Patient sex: M
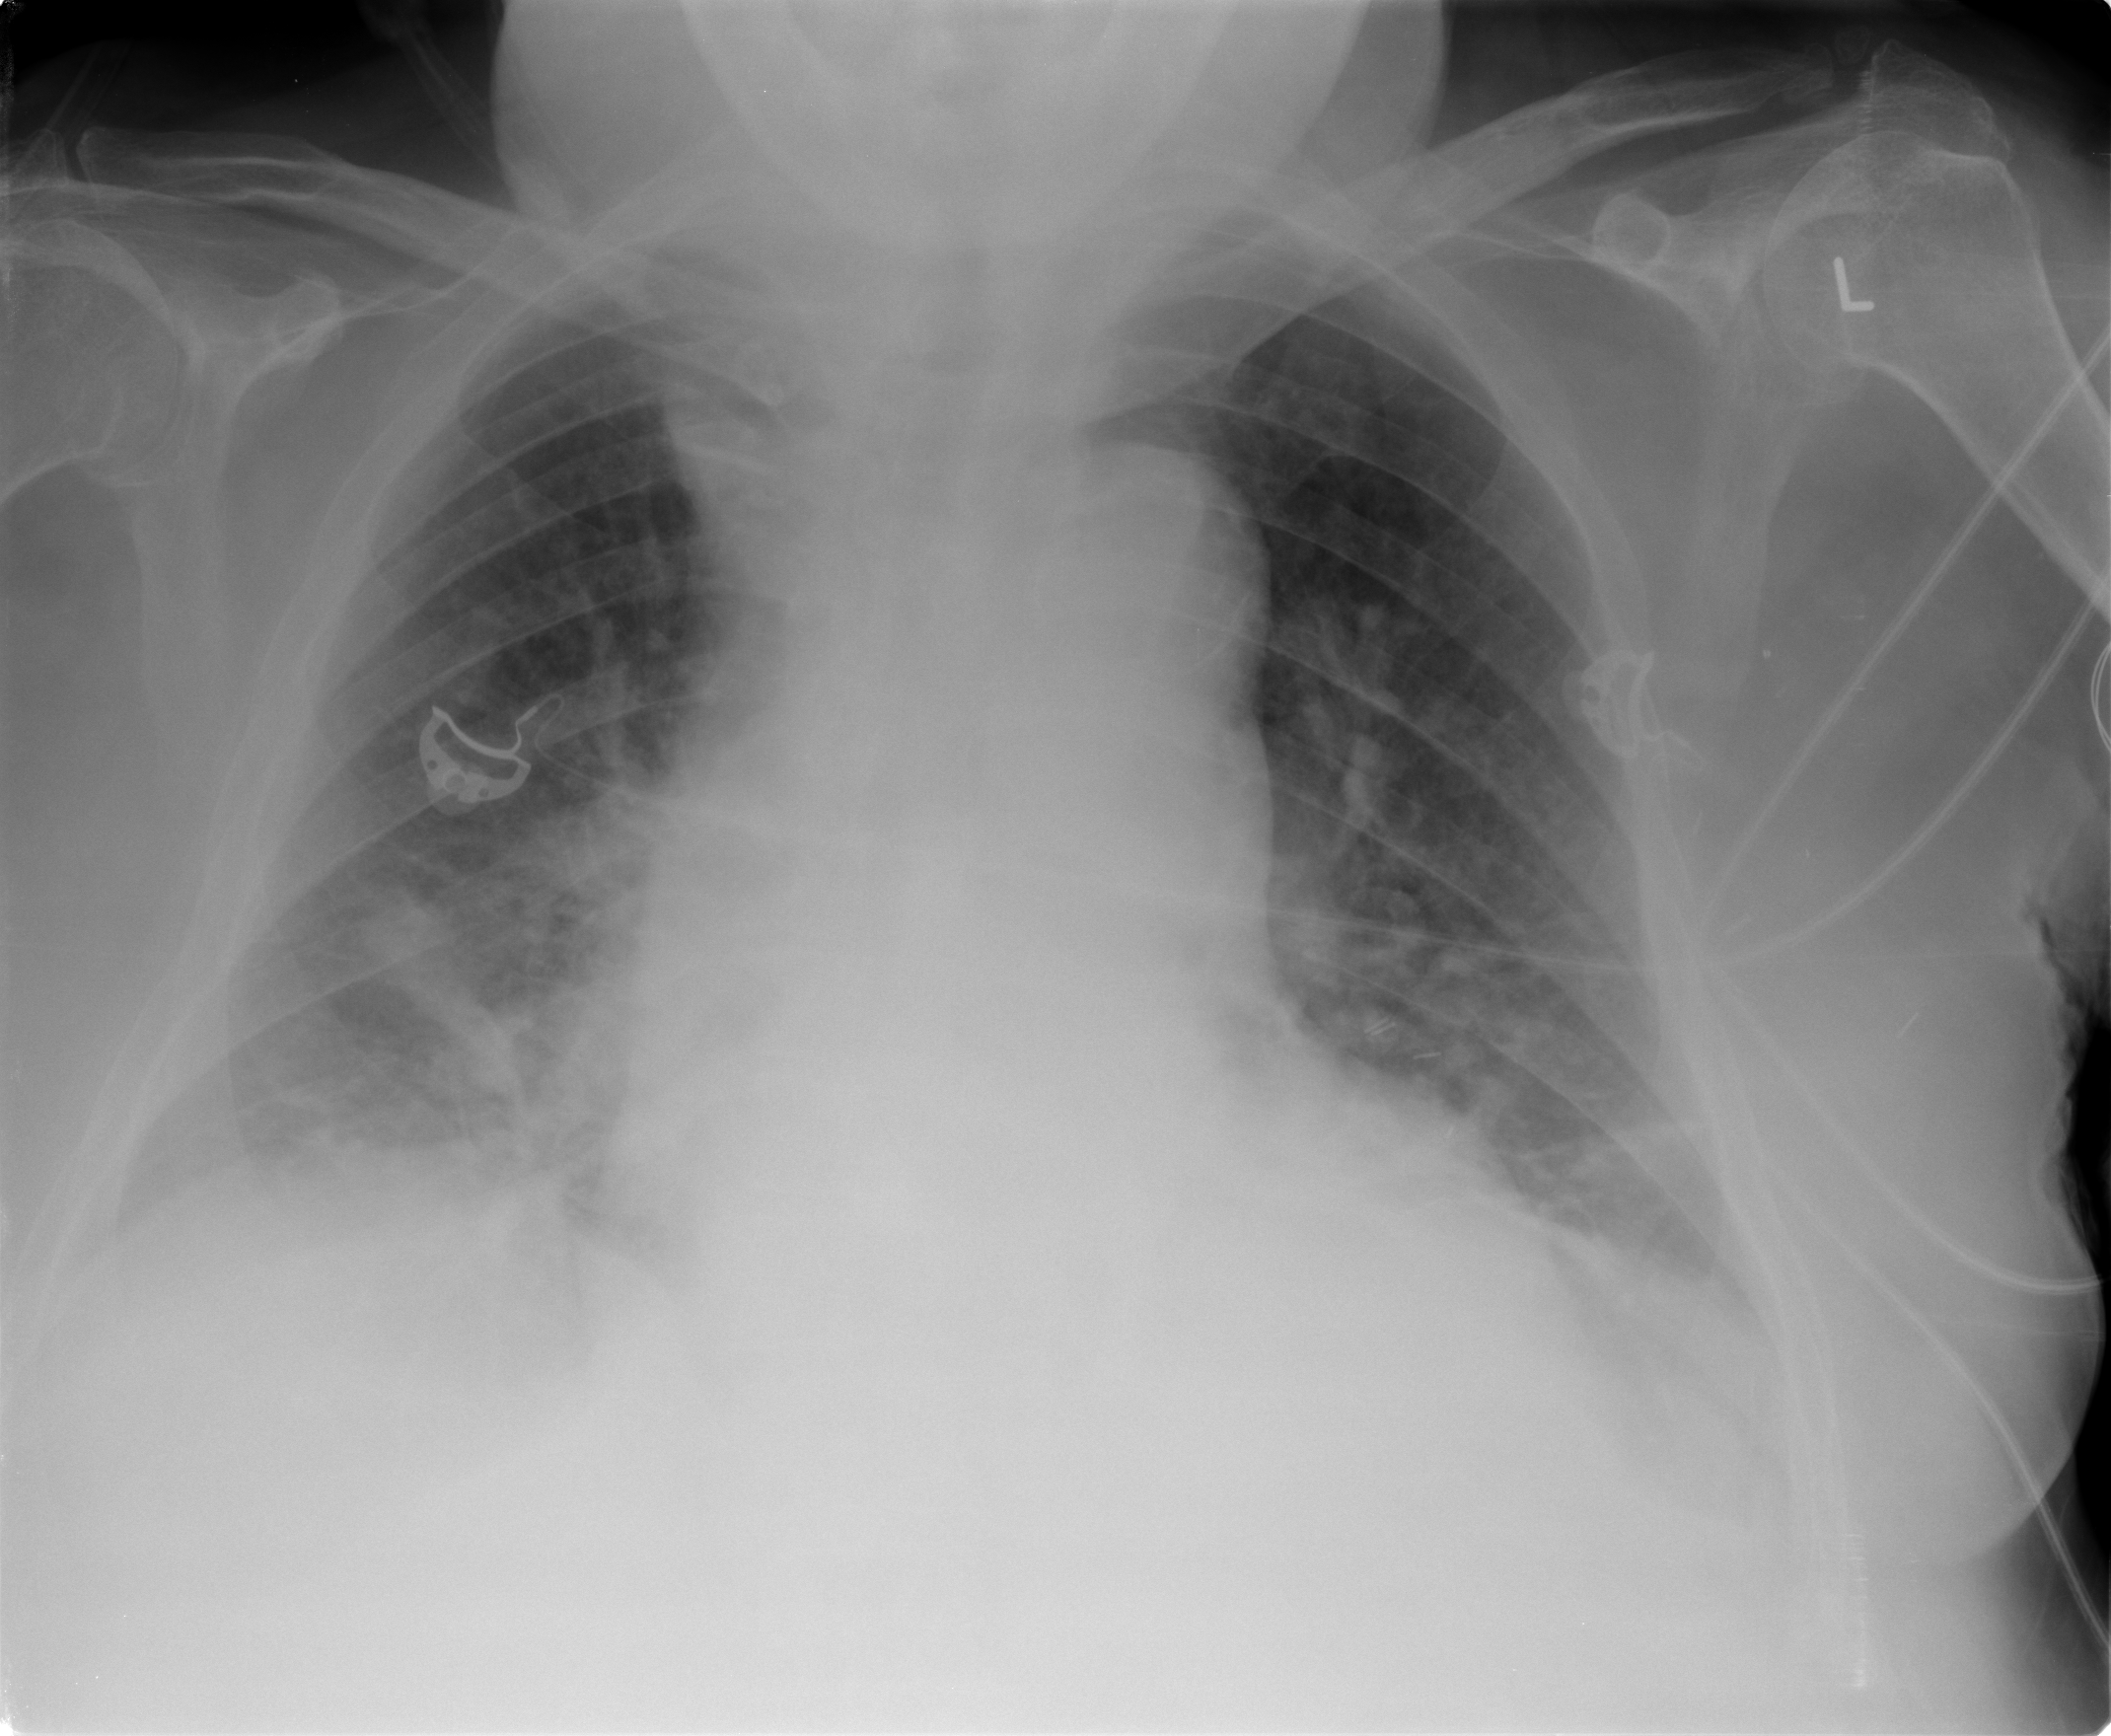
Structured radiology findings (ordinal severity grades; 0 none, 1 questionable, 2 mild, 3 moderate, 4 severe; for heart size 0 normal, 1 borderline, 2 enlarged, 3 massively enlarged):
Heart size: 2
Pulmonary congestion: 2
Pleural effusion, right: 0
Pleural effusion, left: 0
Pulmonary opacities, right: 1
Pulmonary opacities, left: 0
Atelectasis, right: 2
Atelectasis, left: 2